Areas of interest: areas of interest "Media Organization"
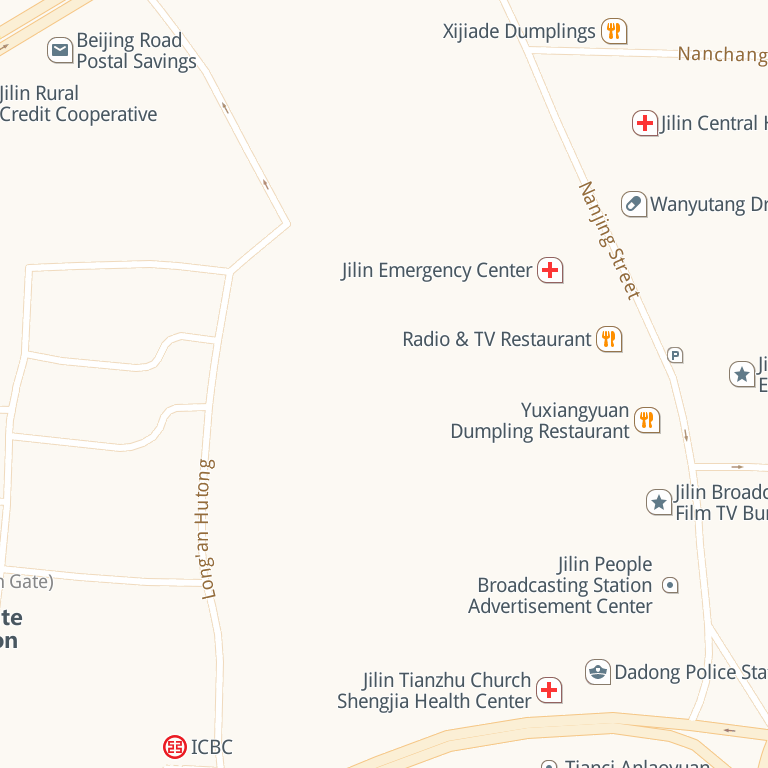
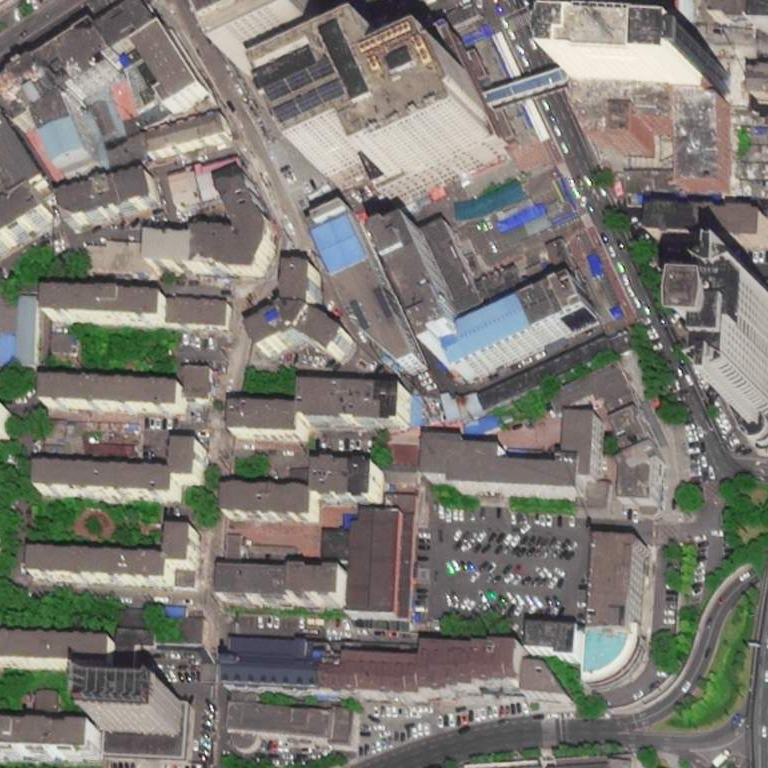